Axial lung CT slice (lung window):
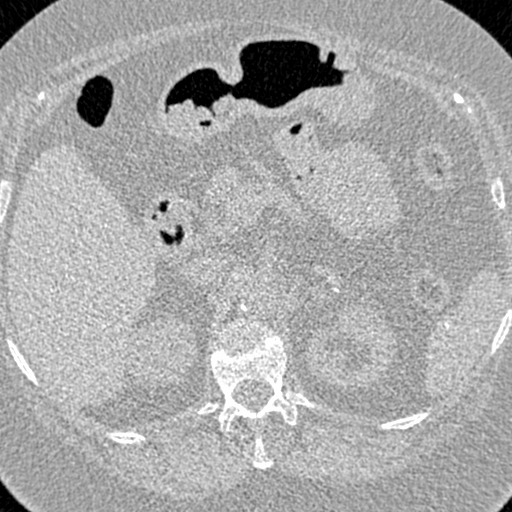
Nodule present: no